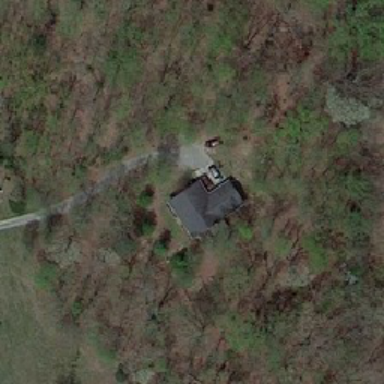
This is the road and some trees road .